Question: I'm wondering how this:

could be done programmatically? Is it just setting the uitableview datasource and delegate to the 'FadingTableView' class? What exactly is going on by setting the custom class in IB?
Thanks.
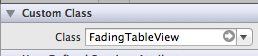
Answer: Here you are telling IB that the table view instance is actually the instance of 'FadingTableView'.
and if you want to create this table view programmatically then use these line
'''
FadingTableView *tableView = [[FadingTableView alloc] init.....];
'''
Why you set that class in IB is because the IB has inbuilt objects thus 'UITableView' but you want your table view which is not present in the IB thus you put your class name there so that it will create instace of 'FadingTableView' instead of 'UITableView'. And No it's not used for connecting datasource or delegate.